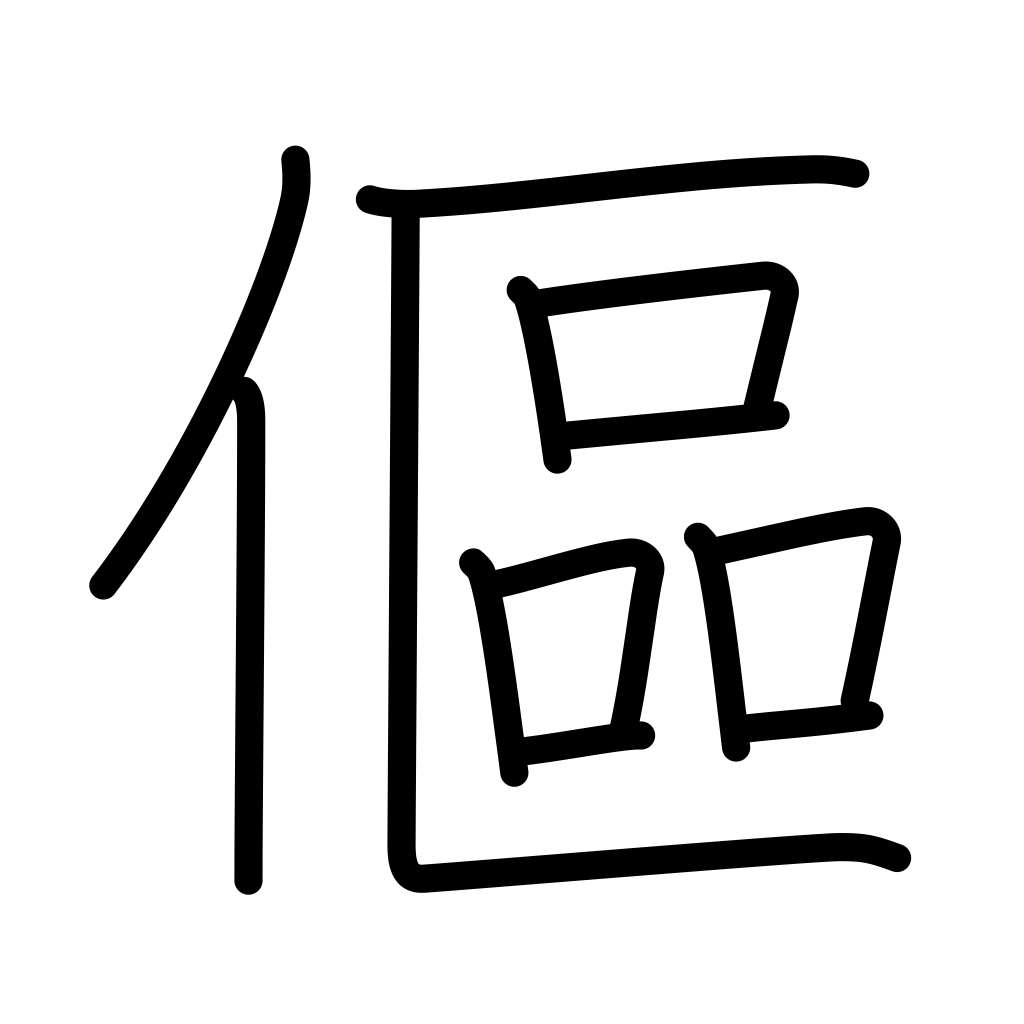
Meaning: bend over, stoop, bow